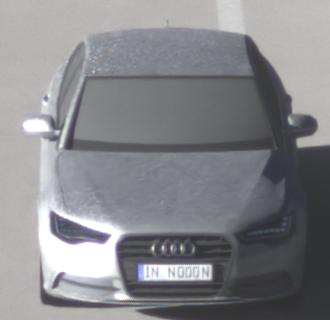
Make: Audi
Model: A6 2.0 TFSI
Detailed model: A6 (C7) Limousine
Model produced from: 2011/10
Model produced until: 2014/09
Doors: 4
Color: white
Road condition: dry road
Daytime: sunrise or sunset
Contrast: medium contrast